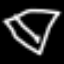
Label: diamond